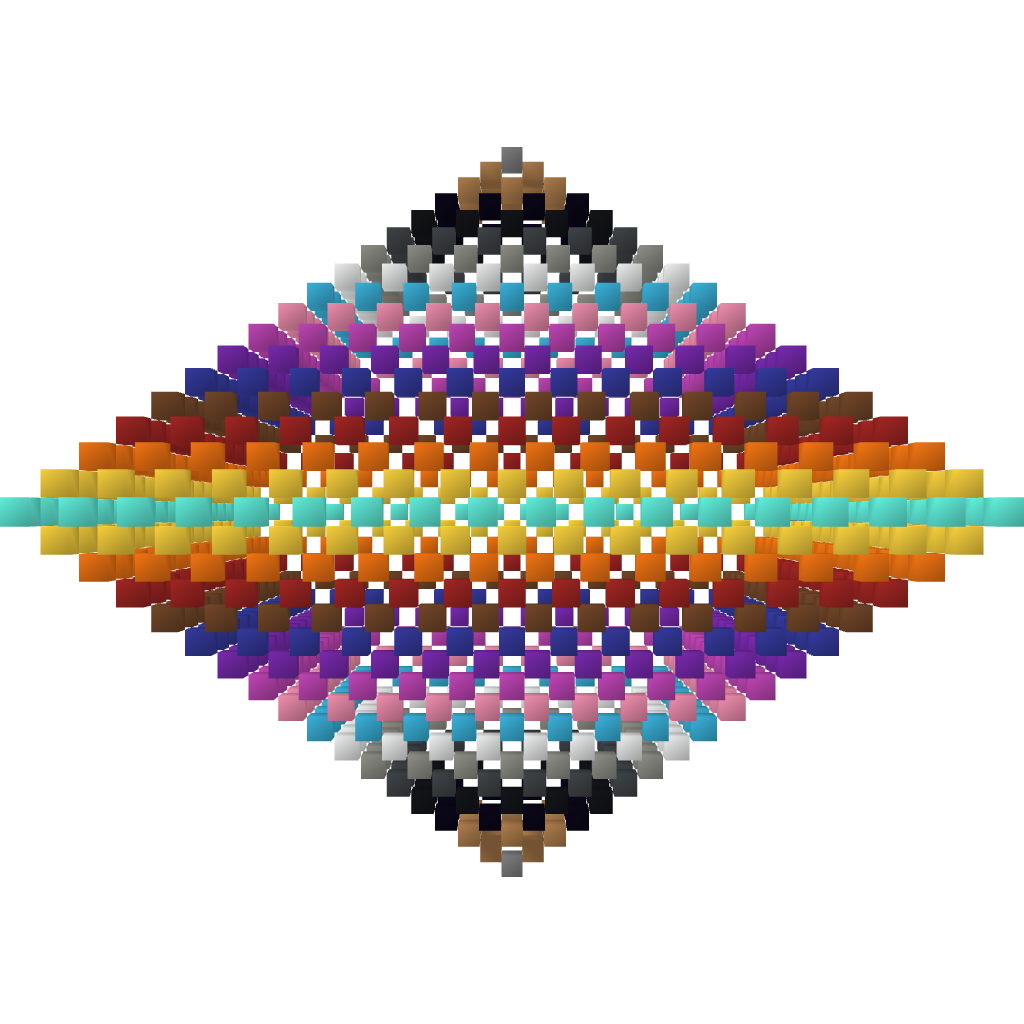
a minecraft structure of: Artistic Rainbow Pyramid 2